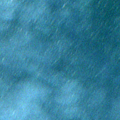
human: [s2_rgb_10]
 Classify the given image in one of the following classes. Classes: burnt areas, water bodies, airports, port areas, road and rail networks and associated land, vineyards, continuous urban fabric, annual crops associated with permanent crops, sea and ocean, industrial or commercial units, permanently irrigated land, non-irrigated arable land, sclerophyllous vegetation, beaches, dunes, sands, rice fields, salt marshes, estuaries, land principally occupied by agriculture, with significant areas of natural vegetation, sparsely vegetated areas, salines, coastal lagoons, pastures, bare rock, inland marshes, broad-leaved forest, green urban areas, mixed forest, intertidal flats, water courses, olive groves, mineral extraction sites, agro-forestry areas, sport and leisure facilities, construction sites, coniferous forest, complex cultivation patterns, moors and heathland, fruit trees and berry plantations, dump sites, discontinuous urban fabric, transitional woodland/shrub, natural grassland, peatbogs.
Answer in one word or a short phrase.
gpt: sea and ocean